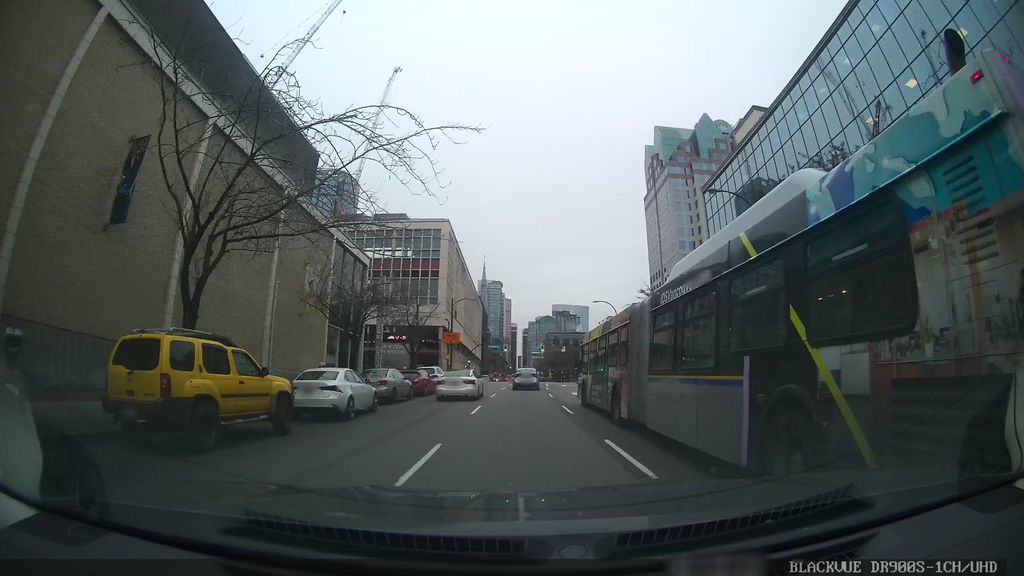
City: vancouver